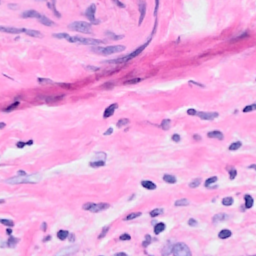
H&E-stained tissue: Breast